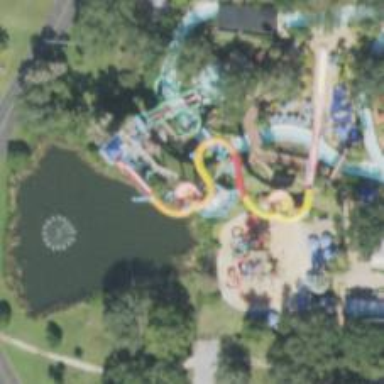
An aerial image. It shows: Water slide attraction.